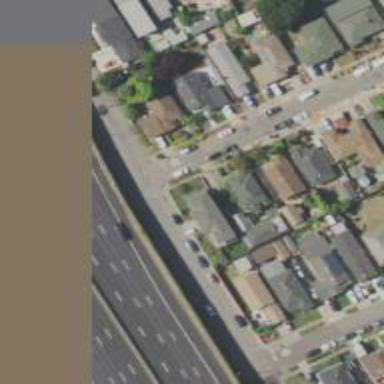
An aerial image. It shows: Residential road with sidewalk on the left side.